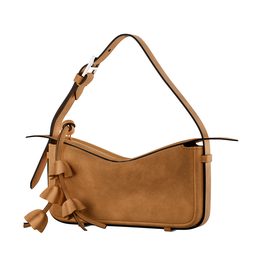
Label: decoration